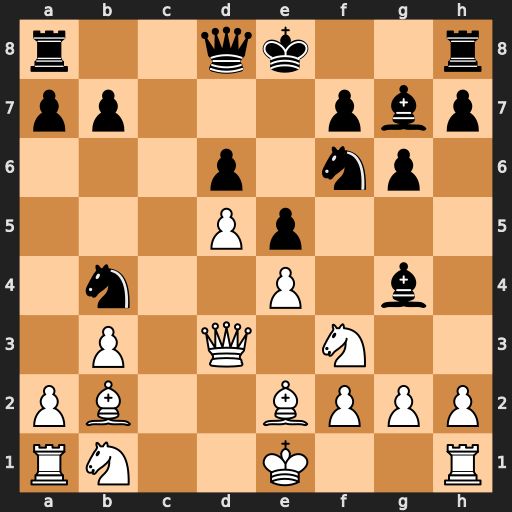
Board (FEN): r2qk2r/pp3pbp/3p1np1/3Pp3/1n2P1b1/1P1Q1N2/PB2BPPP/RN2K2R
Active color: w
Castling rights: KQkq
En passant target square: -
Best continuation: Qb5+ Bd7 Qxb4